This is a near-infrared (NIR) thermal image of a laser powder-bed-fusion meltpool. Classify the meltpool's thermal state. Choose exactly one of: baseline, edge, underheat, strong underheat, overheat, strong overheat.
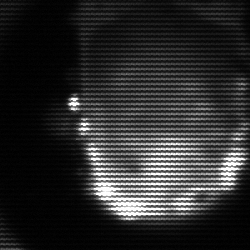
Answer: baseline